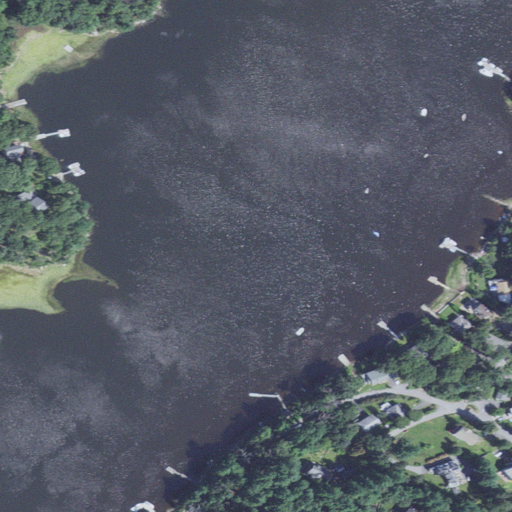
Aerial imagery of cape in Massachusetts named Susan Point containing open water, herbaceous wetlands, low intensity development, open development, medium intensity development, grassland, deciduous forest, and mixed forest